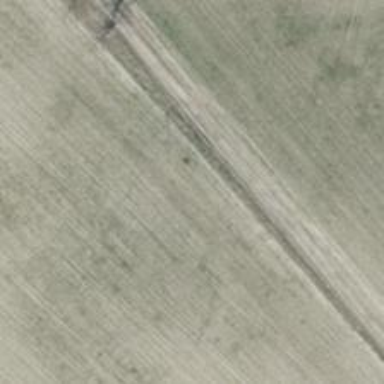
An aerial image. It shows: Sandy track with grade 4 tracktype.